Question: Please help me stuck on this for four hours. I get this unexpected space the circle black mark  above my pagination when I use 'white-space: nowrap;' on div, please how do i go about solving this, I have tried adding 'margin-top:-50px!important;' but it just stays there and does not move according to the margin rule.
'''
<div class="container">
<div style="height:50px;background-color:#eee;overflow-x:auto;white-space: nowrap;width:100%;margin-bottom:40px;border:1px solid #000;"> //I guess this is what makes the unexpected space, PLEASE HELP.
<div align="center" style="padding-top:10px;">
<div id="pagination_controls" draggable="false" ondragstart="return false">
<?php echo $paginationCtrls; ?>
</div>
</div>
</div>
</div>
<style>
div#pagination_controls {
position: absolute;
-moz-user-select: none;
-webkit-user-select: none;
-ms-user-select: none;
user-select: none;
-o-user-select: none;
font-size: 21px;
width: 90%;
max-width: 90%;
overflow-x: auto!important;
margin-left: ;
}
div#pagination_controls>a {
color: #06F;
margin-top: 50px;
}
div#pagination_controls>a:visited {
color: #06F;
}
#pagination_controls a.main-nav-item:hover {
background-color: #fff!important;
padding-top: 7px;
padding-bottom: 7px;
border: 1px solid #000;
padding-left: 5px;
padding-right: 5px;
color: #000;
}
</style>
'''
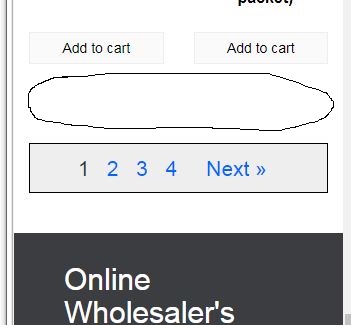
Answer: Just make the div 'position:absolute;' then you can place it anywhere. Specify the desired 'top:' you need. Can be done like this -
'''
<div class="container">
<div style="position:absolute;top:10px;height:50px;background-color:#eee;overflow-x:auto;white-space: nowrap;width:100%;margin-bottom:40px;border:1px solid #000;"> //I guess this is what makes the unexpected space, PLEASE HELP.
<div align="center" style="padding-top:10px;">
<div id="pagination_controls" draggable="false" ondragstart="return false">
<?php echo $paginationCtrls; ?>
</div>
</div>
</div>
</div>
'''